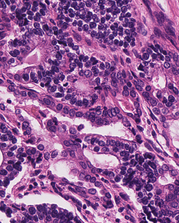
Tumor epithelial tissue: yes
Tumor-associated stroma tissue: yes
Normal tissue: no